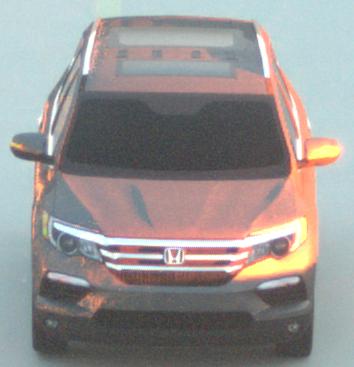
Make: Honda
Model: Pilot
Detailed model: 3
Model produced from: 2015
Model produced until: 2022
Doors: 5
Color: gray
Road condition: dry road
Daytime: sunrise or sunset
Contrast: medium contrast